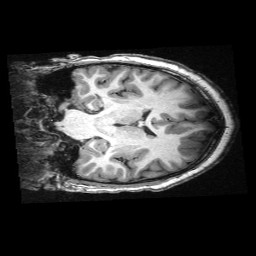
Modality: T1w
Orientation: coronal
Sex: female